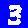
Digit: 3